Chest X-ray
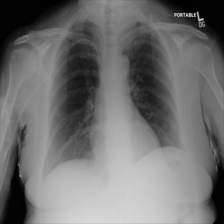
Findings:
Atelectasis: negative
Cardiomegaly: negative
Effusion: negative
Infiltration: negative
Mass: negative
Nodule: negative
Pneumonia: negative
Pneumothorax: negative
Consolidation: negative
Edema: negative
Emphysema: negative
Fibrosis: negative
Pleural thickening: negative
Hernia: negative